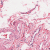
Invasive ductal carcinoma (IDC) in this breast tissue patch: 0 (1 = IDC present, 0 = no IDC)